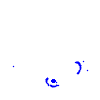
Particle: pion